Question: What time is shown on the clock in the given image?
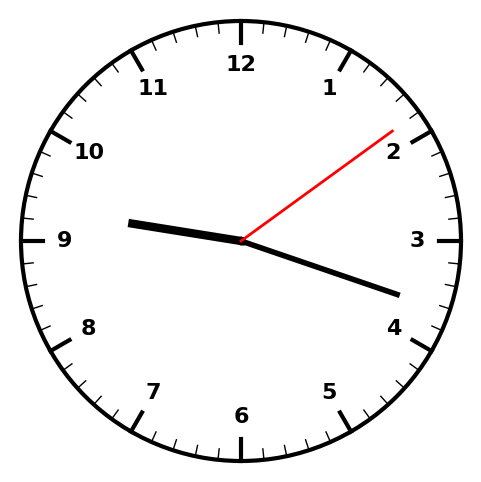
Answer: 09:18:09